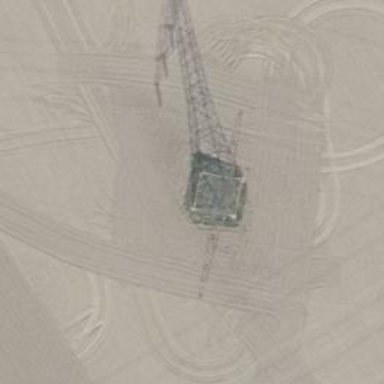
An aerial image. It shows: Power tower.